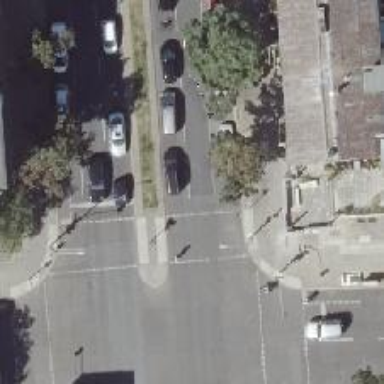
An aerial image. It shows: Footway that serves as traffic island.